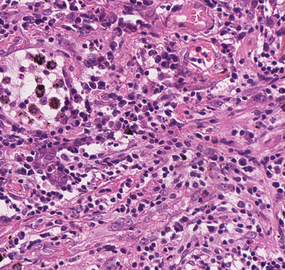
Tumor epithelial tissue: yes
Tumor-associated stroma tissue: yes
Normal tissue: no